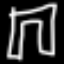
Label: pants